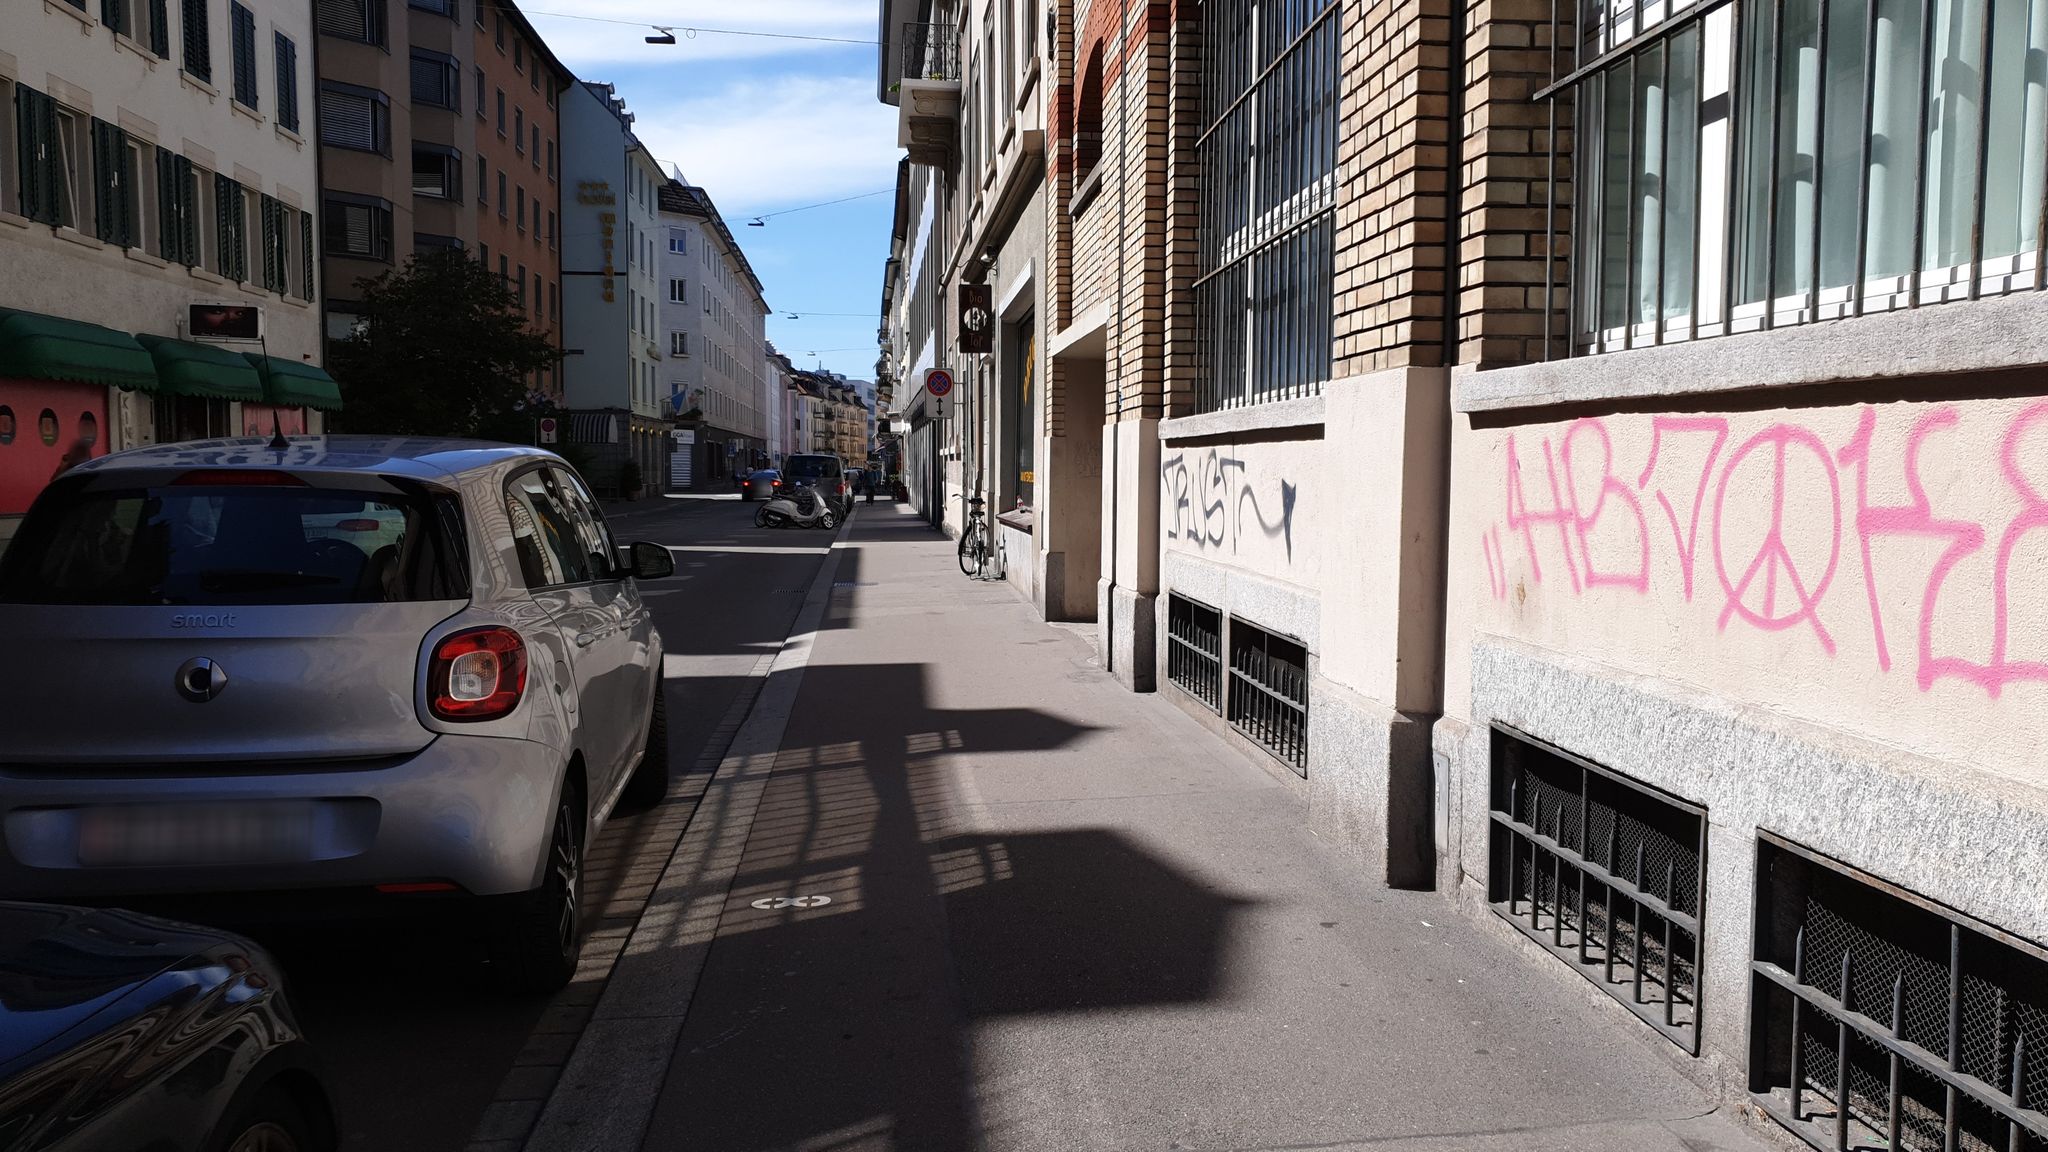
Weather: clear
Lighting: day
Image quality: good
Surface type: walking surface
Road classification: footway
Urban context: urban centre
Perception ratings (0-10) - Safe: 5.11, Lively: 5.53, Beautiful: 2.43, Boring: 4.88, Depressing: 4.38, Wealthy: 5.62